Question: I am developing a iphone app in different language and now i have to change the key panel layout.
Image is given below

I want to change the return button text in different language . This can be possible? If it is, then give me some advice for that.
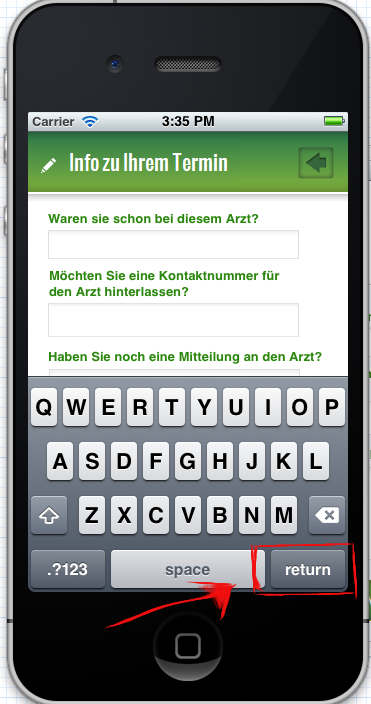
Answer: The language of the keyboard is the user's choice. If he's from Germany he probably set the OS and the keyboard to German too. Try going to the Settings app and change the keyboard.